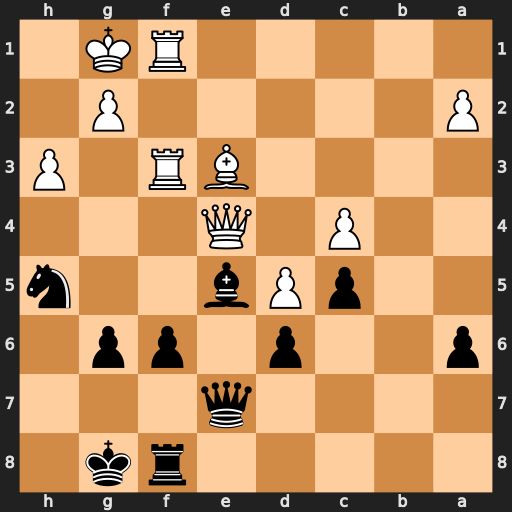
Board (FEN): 5rk1/4q3/p2p1pp1/2pPb2n/2P1Q3/4BR1P/P5P1/5RK1
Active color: b
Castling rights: -
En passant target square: -
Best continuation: Bh2+ Kxh2 Qxe4